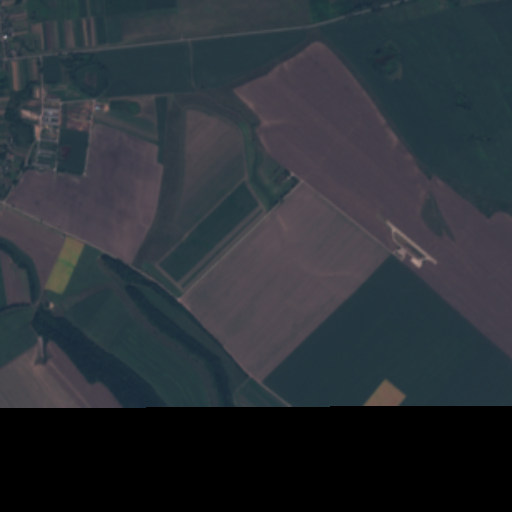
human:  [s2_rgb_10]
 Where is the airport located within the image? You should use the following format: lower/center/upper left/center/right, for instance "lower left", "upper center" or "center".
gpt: The airport is located in the center right of the image.
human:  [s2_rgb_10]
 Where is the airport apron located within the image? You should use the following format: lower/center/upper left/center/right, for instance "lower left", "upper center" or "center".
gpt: The airport apron is located in the center right of the image.
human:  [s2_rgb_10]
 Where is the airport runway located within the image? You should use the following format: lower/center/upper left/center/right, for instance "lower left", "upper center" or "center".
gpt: The airport runway is located in the center right of the image.
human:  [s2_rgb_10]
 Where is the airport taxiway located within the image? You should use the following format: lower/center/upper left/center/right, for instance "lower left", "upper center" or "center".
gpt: The airport taxiway is located in the center right of the image.
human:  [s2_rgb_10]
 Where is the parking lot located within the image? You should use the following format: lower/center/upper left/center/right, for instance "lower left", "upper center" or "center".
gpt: There is no parking lot in the image.